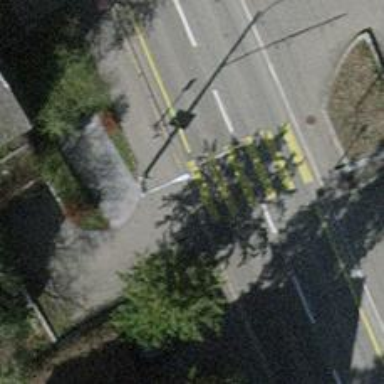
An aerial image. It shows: Kerb serving as barrier.